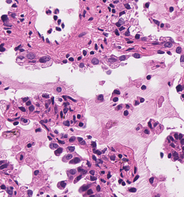
Tumor epithelial tissue: yes
Tumor-associated stroma tissue: yes
Normal tissue: no